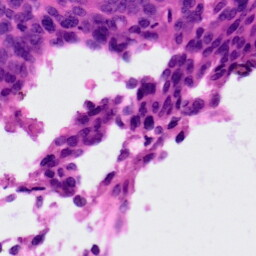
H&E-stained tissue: Ovarian